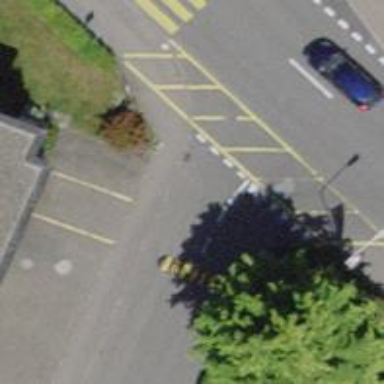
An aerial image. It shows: Bump for traffic calming.